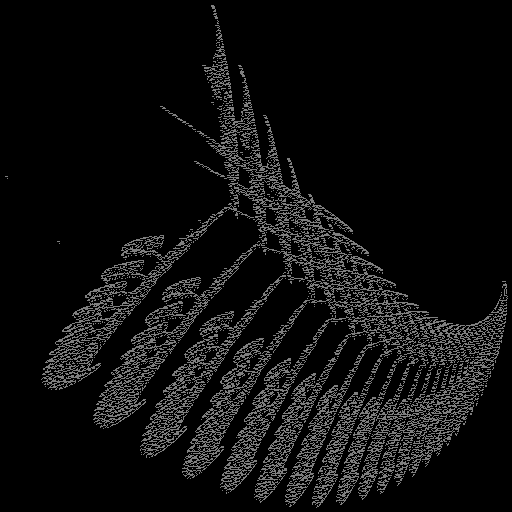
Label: newyorkfern